Question: I'm getting problems trying to show the remainig time of a operation
The problem is only with the remaining timer, I get a negative values...
This is a example of a operation of 10000 ms (10 secs):

So anyway if i remove the "-" char from the timespan the hour and the minute stills incorrects values...
'''
Dim time_out as integer = 60000 ' 'Milisegundos
Dim StartTime As DateTime ' Tiempo inicio
Dim EndTime As DateTime ' Tiempo final
Dim ElapsedTime As TimeSpan ' Tiempo transcurrido
Dim RemainingTime As TimeSpan ' Tiempo restante
' Elapsed Time
#Region " Elapsed Time Function "
Public Function Print_Elapsed_Time()
If StartTime.ToString = "01/01/0001 0:00:00" Then
StartTime = Now
StartTime = StartTime.AddSeconds(-1)
End If
ElapsedTime = Now().Subtract(StartTime)
Return String.Format("{0:00}:{1:00}:{2:00}", CInt(Math.Floor(ElapsedTime.TotalHours)) Mod 60, CInt(Math.Floor(ElapsedTime.TotalMinutes)) Mod 60, CInt(Math.Floor(ElapsedTime.TotalSeconds)) Mod 60)
End Function
#End Region
#Region " Remaining Time Function "
Public Function Print_Remaining_Time()
If EndTime.ToString = "01/01/0001 0:00:00" Then
EndTime = Now
EndTime = EndTime.AddMilliseconds(Time_Out - 1000)
End If
RemainingTime = Now().Subtract(EndTime)
Return String.Format("{0:00}:{1:00}:{2:00}", CInt(Math.Floor(RemainingTime.TotalHours)) Mod 60, CInt(Math.Floor(RemainingTime.TotalMinutes)) Mod 60, CInt(Math.Floor(RemainingTime.TotalSeconds)) Mod 60).Replace("-", "")
End Function
#End Region
'''
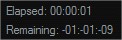
Answer: I think for the End Time you want :
'''
RemainingTime = EndTime.Subtract(Now)
'''
Otherwise, I'm not sure how you initialized these, but I made this change :
'''
Dim StartTime As DateTime = DateTime.MinValue ' Tiempo inicio
Dim EndTime As DateTime = DateTime.MinValue ' Tiempo final
'''
and also :
'''
If StartTime = DateTime.MinValue Then ' ... etc '
'''
but perhaps a flag or something is altogether a better way to signal a reset.